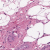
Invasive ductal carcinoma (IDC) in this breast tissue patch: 0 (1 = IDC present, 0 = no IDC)